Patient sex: M
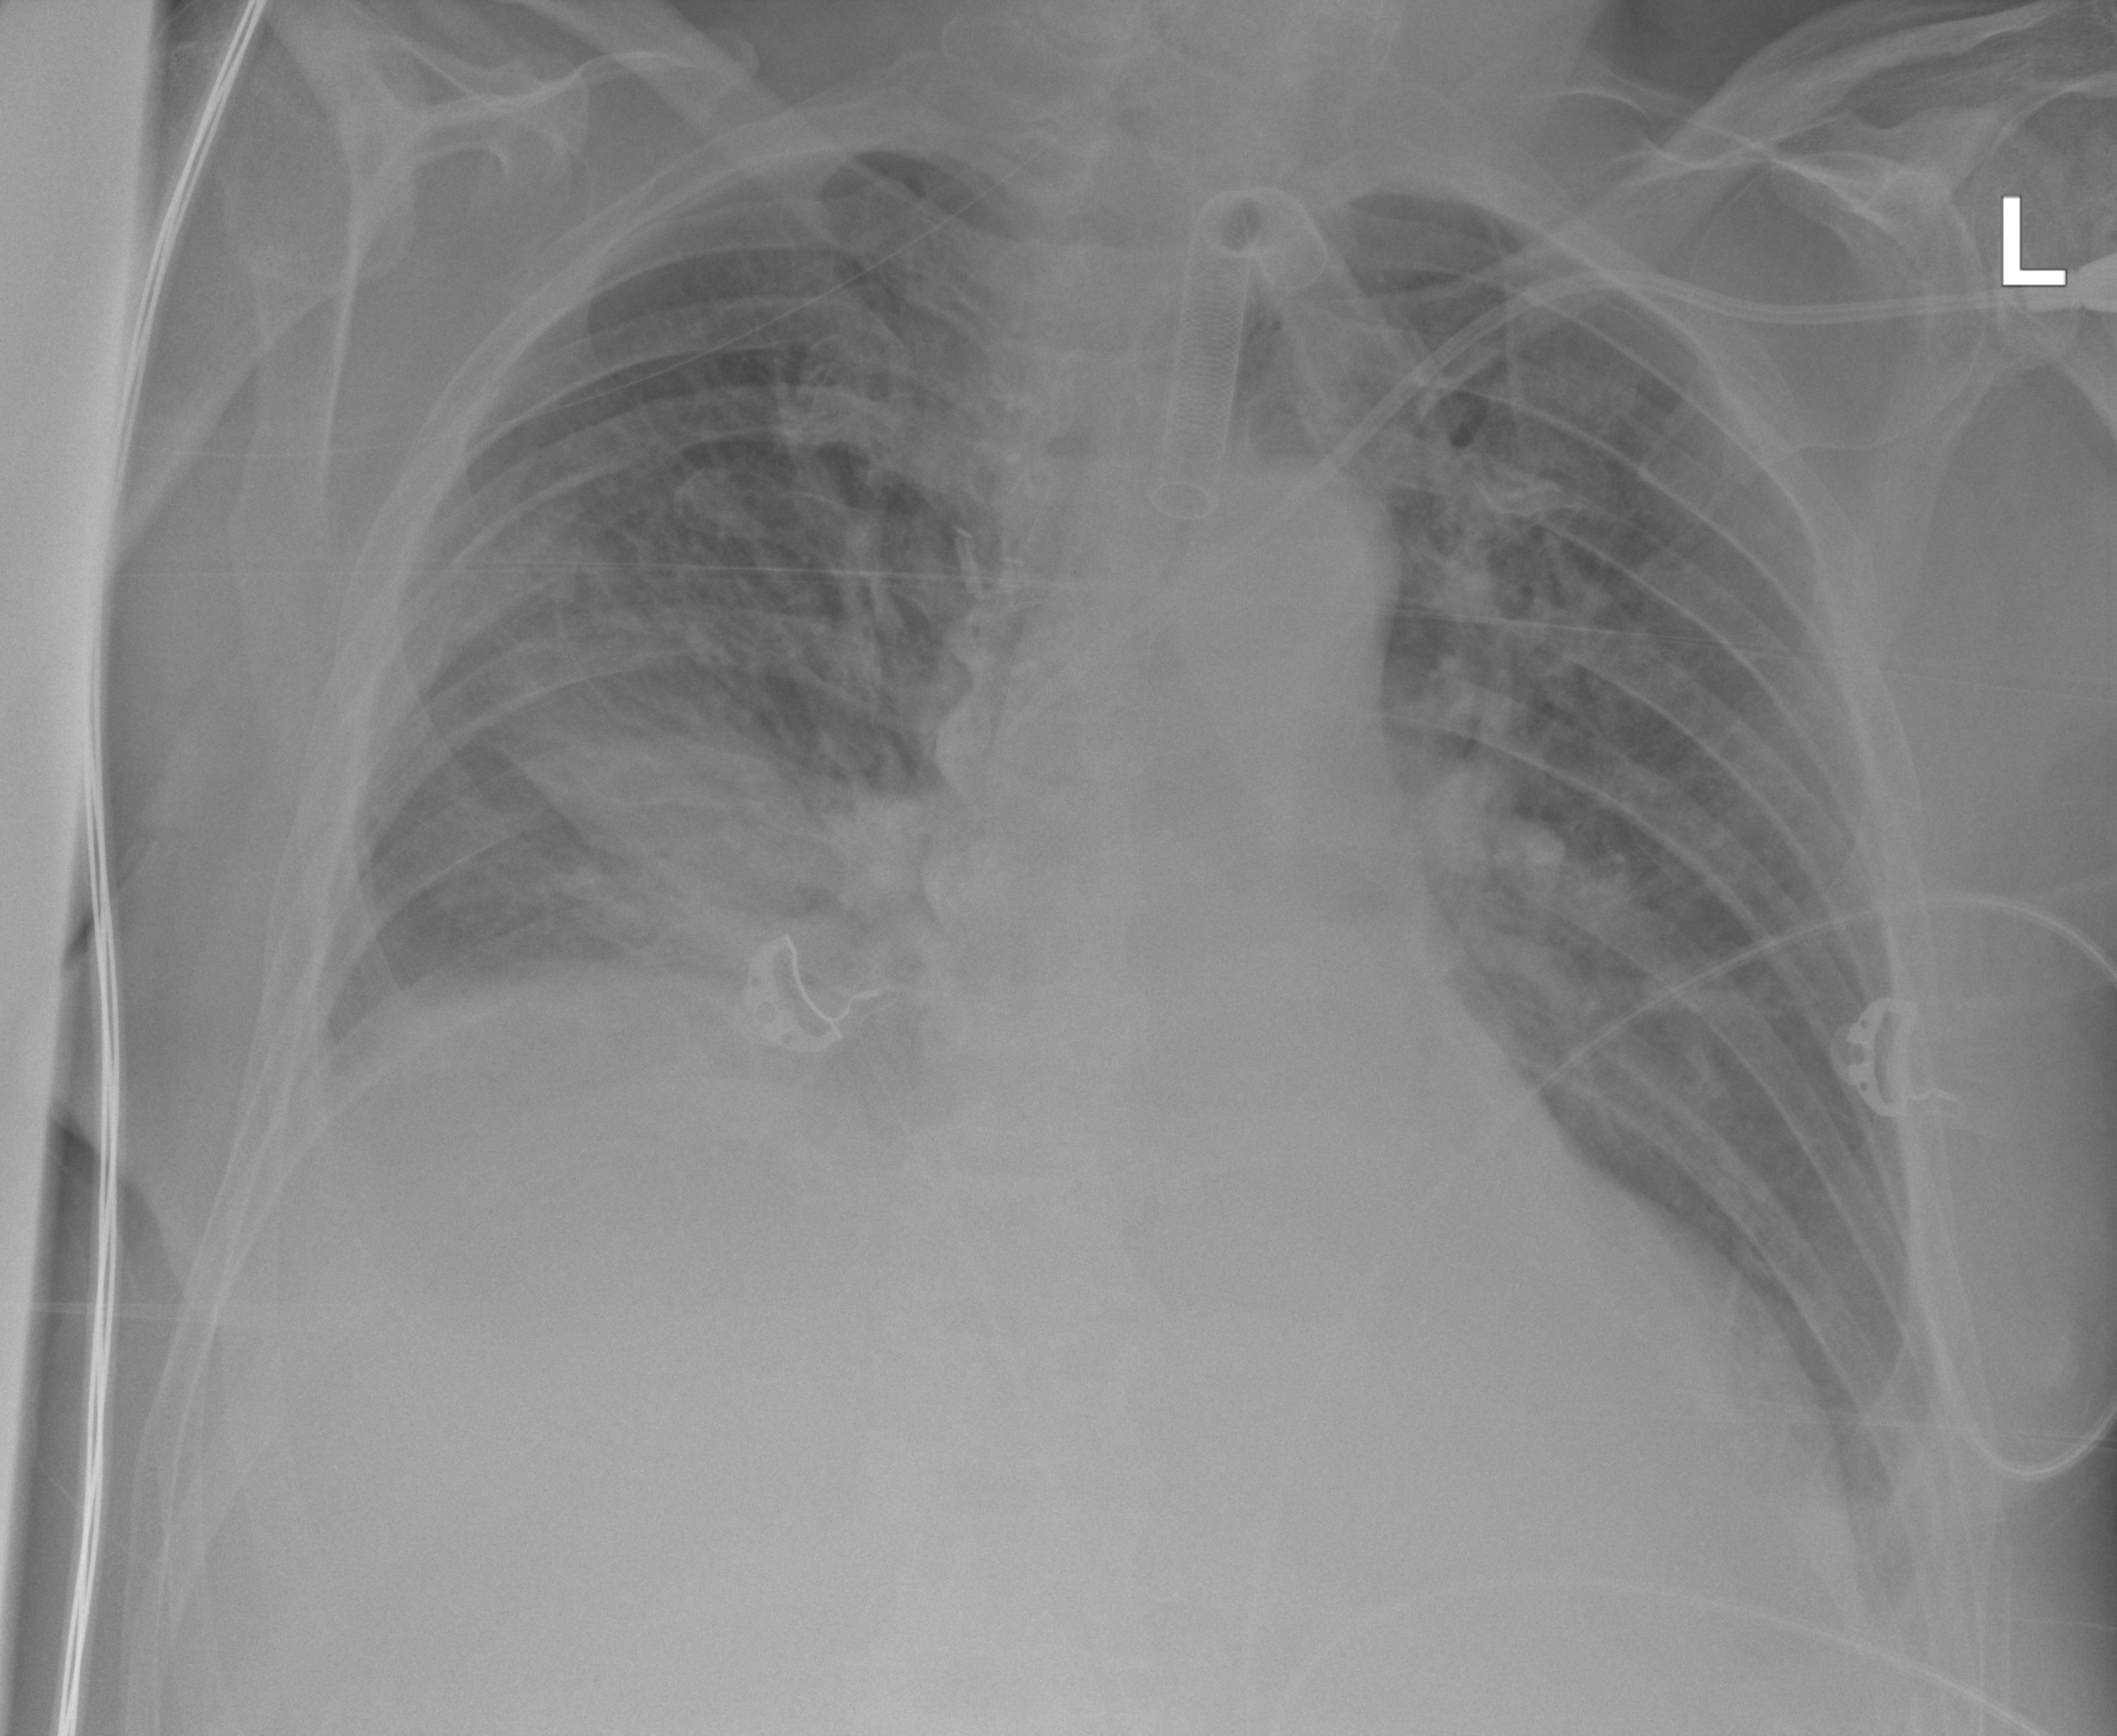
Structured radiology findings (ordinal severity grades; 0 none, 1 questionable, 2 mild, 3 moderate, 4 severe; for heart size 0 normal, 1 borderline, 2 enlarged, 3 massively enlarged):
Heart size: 1
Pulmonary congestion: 2
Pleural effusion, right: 2
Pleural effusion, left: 2
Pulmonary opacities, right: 2
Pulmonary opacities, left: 2
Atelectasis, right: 3
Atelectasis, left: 2